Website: home-depot
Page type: billing-address
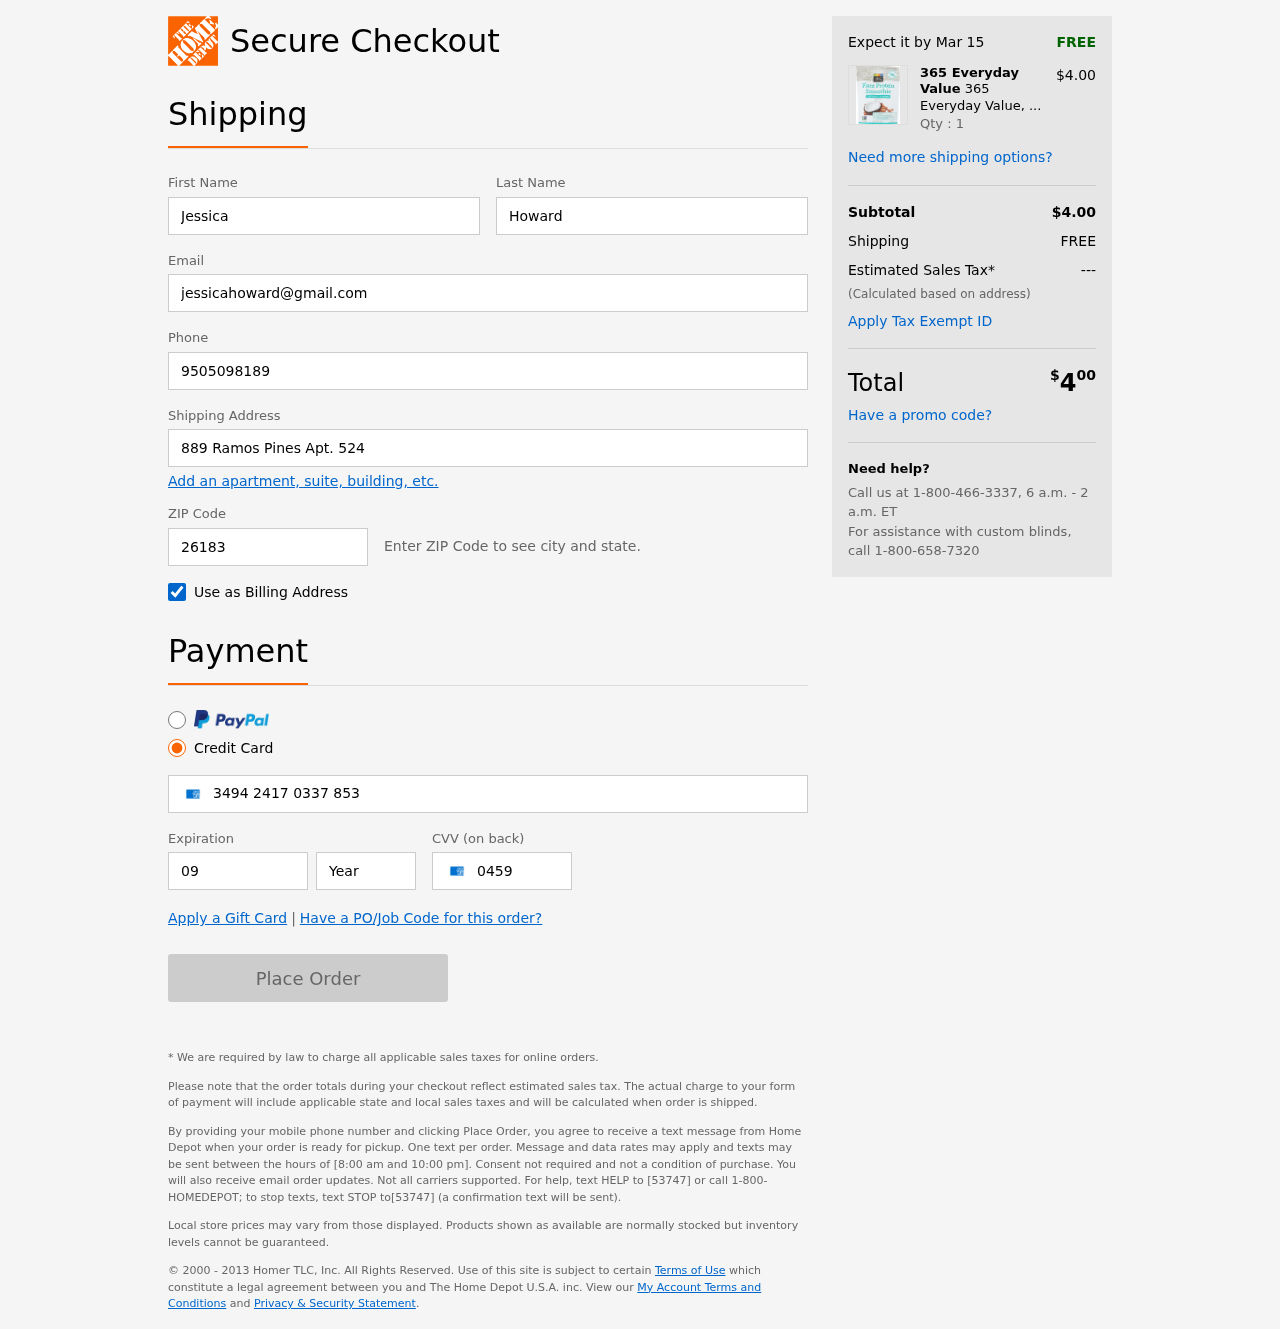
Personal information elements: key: PII_FIRSTNAME
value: Jessica
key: PII_LASTNAME
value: Howard
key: PII_EMAIL
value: jessicahoward@gmail.com
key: PII_PHONE
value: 9505098189
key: PII_STREET
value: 889 Ramos Pines Apt. 524
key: PII_POSTCODE
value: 26183
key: PII_CARD_NUMBER
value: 3494 2417 0337 853
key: PII_CARD_EXPIRY_MONTH
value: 09
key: PII_CARD_CVV
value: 0459
Product elements: key: PRODUCT1_BRAND
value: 365 Everyday Value
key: PRODUCT1_NAME
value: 365 Everyday Value, Plant Protein Smoothie, Coconut Almond, 9 oz
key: PRODUCT1_PRICE
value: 4
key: PRODUCT1_QUANTITY
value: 1
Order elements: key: ORDER_DELIVERY_DATE
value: Mar 15
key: ORDER_SUBTOTAL
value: $4.00
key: ORDER_SHIPPING_COST
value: FREE
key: ORDER_TAX
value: ---
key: ORDER_TOTAL2
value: $400